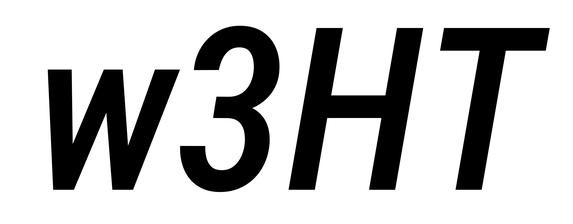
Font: Roboto-Italic_Condensed_Medium_Italic